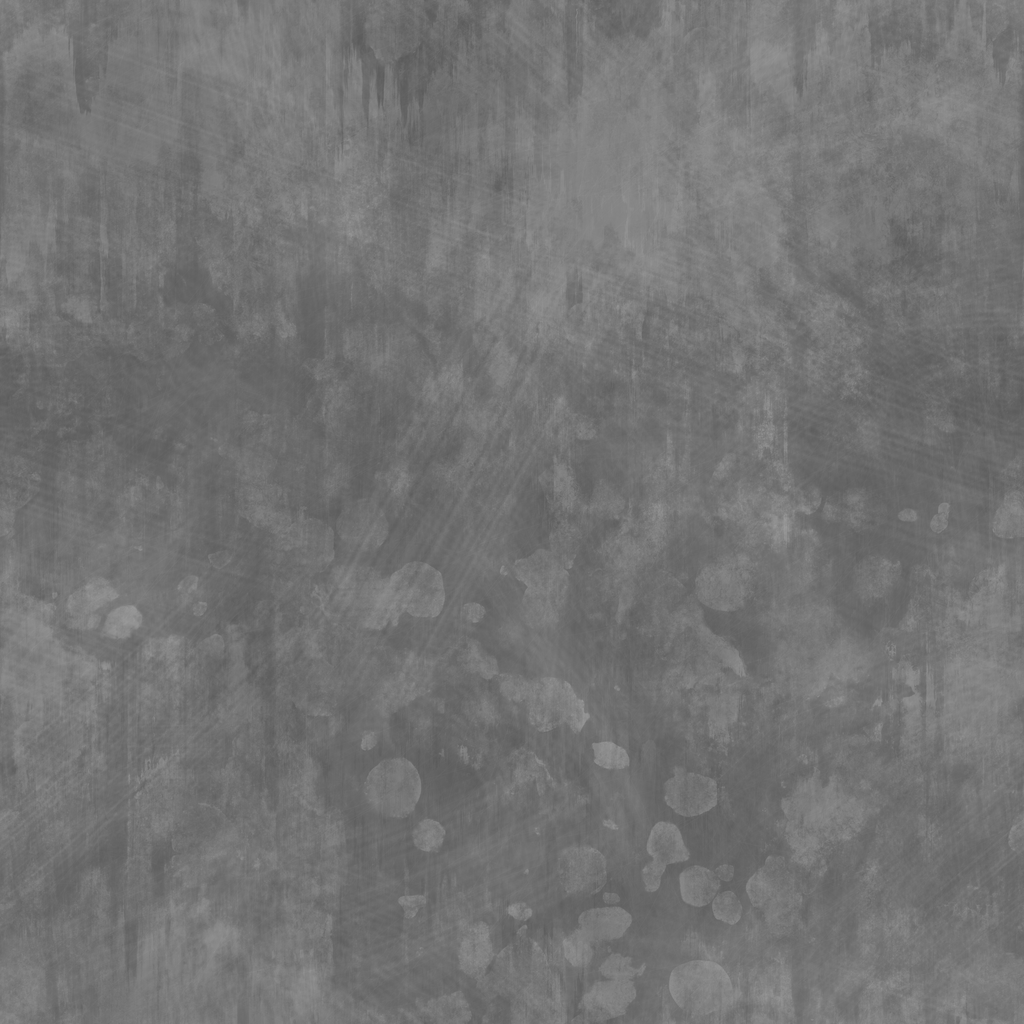
Texture map type: Roughness